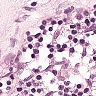
Metastatic tissue present: no